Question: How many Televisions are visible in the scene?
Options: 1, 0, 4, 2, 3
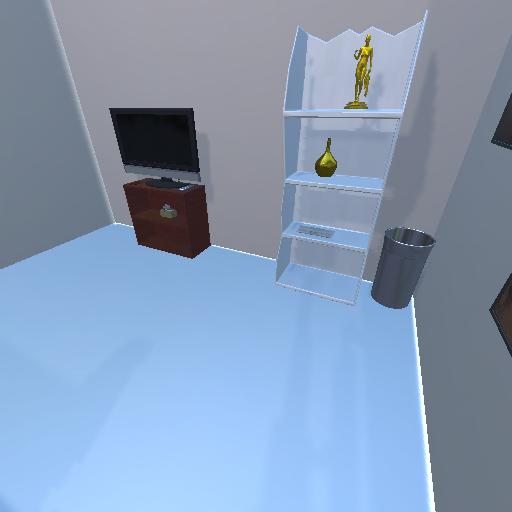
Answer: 1